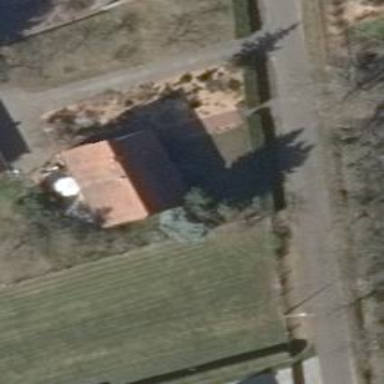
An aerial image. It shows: Detached building.